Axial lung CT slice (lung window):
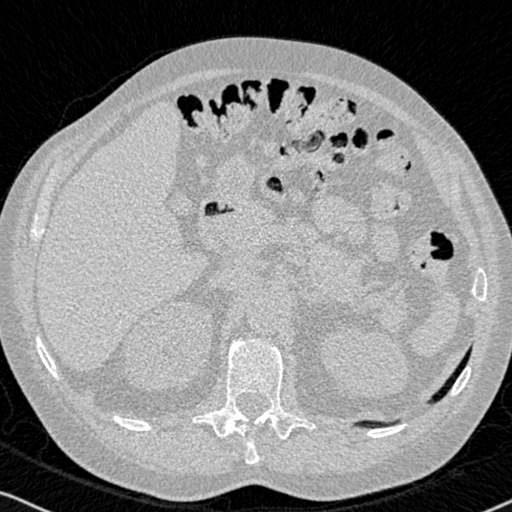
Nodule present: no